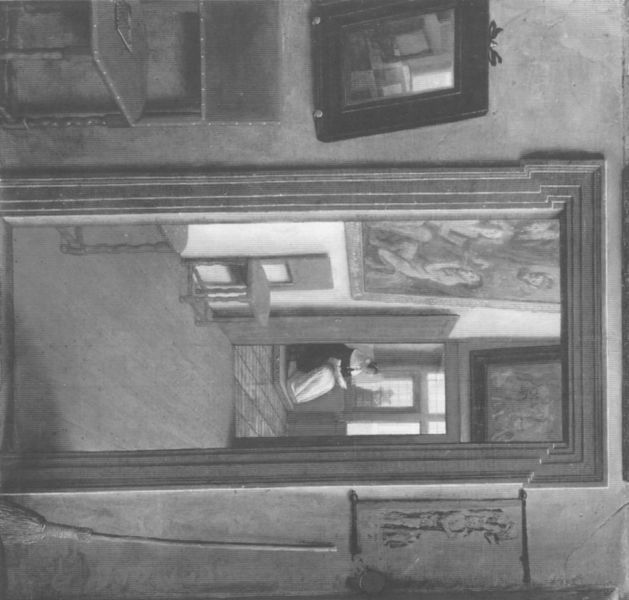
Titel: Perspektiven Box mit holländischen Interieur
Künstler: Samuel van Hoogstraten
Institution: London, National Gallery
Schlagwörter: falschrum, wtf, bitte drehen